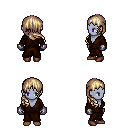
a pixel art fantasy rpg character, female body template, dark elf, purple skin, brown robe, white pants, white blonde right-swept hairstyle, metal gloves, brown shoes, four views (front, back, left, right), 2x2 character sprite sheet, small pixel art, hard edges, no anti-aliasing